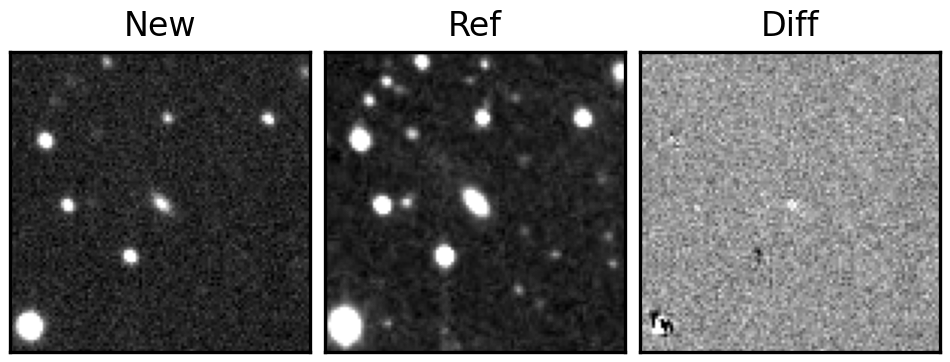
Label: real